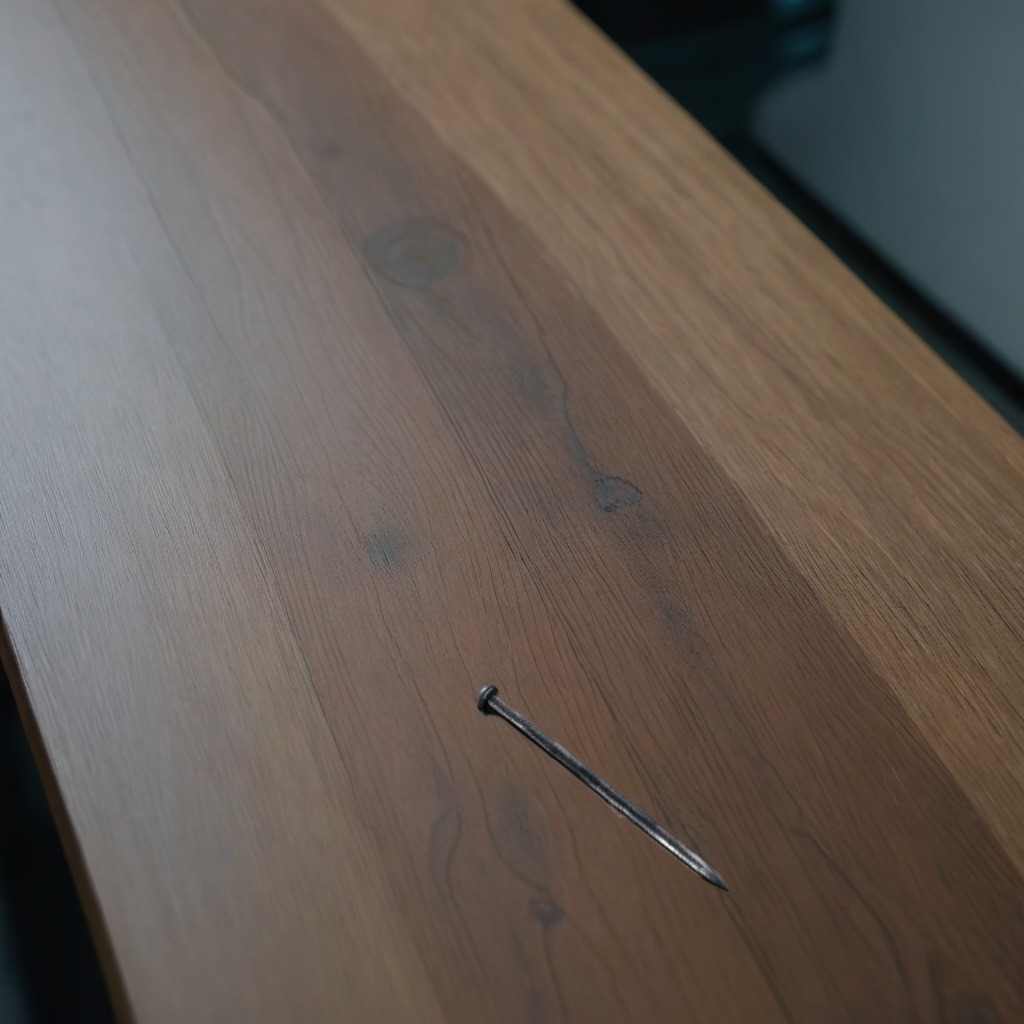
An iron nail is lying on the old table.